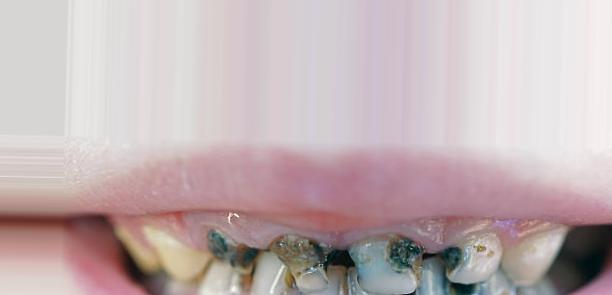
Condition: Caries